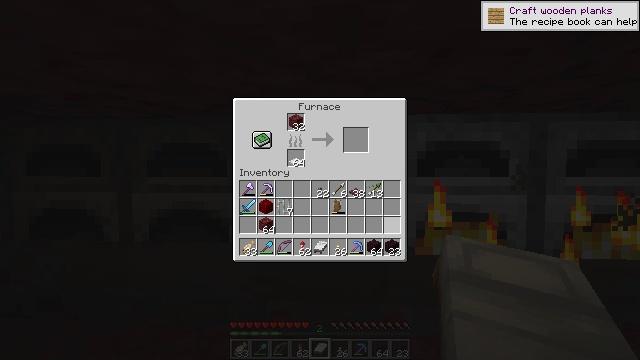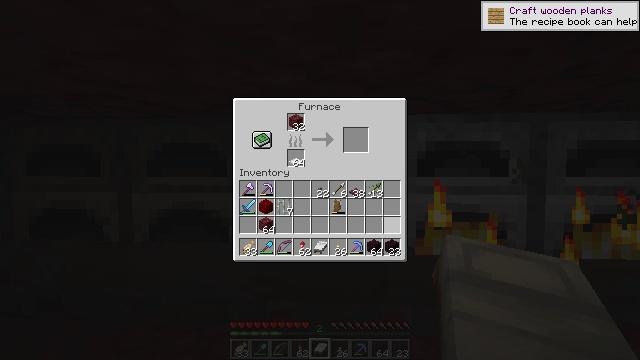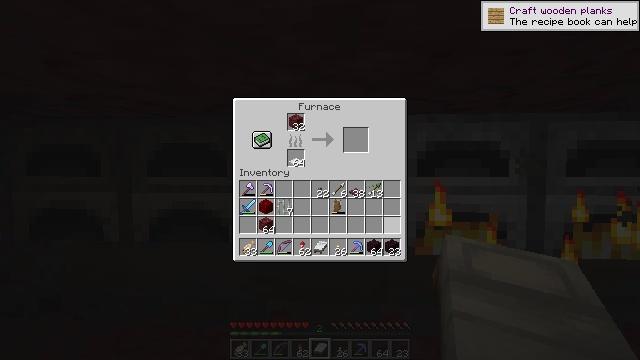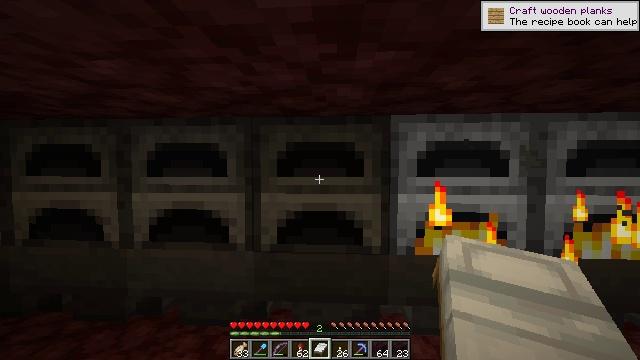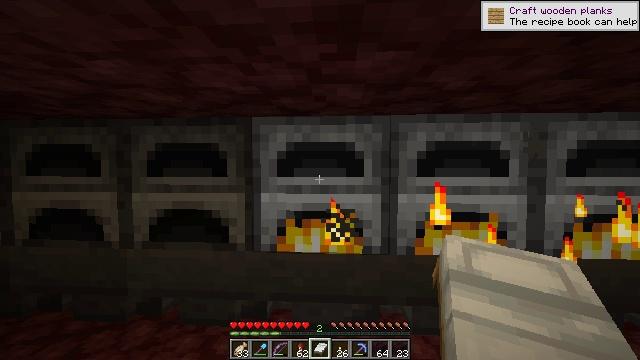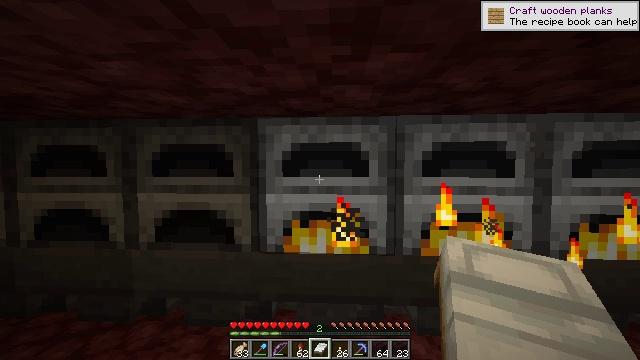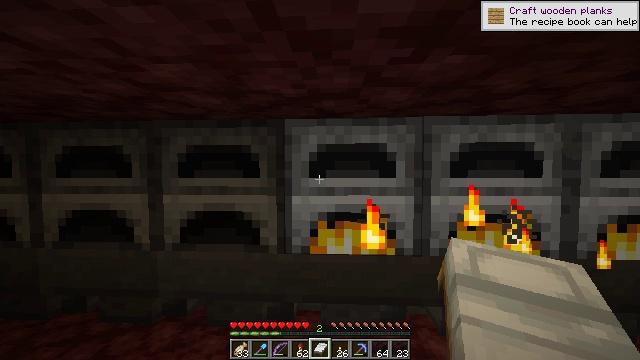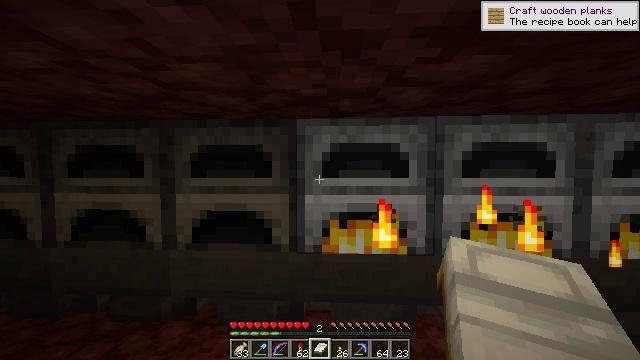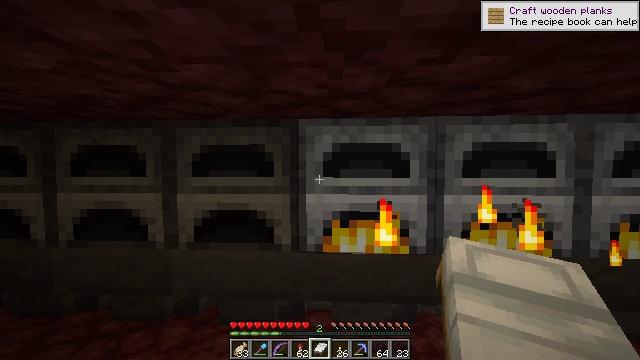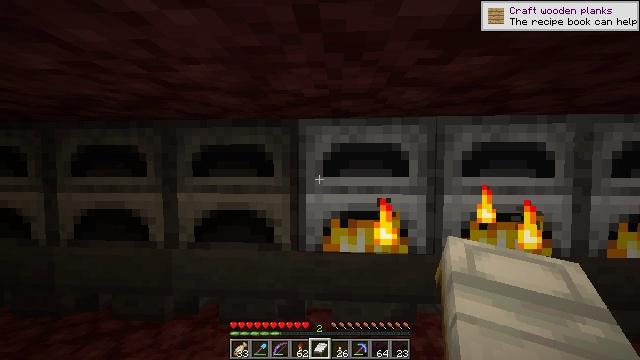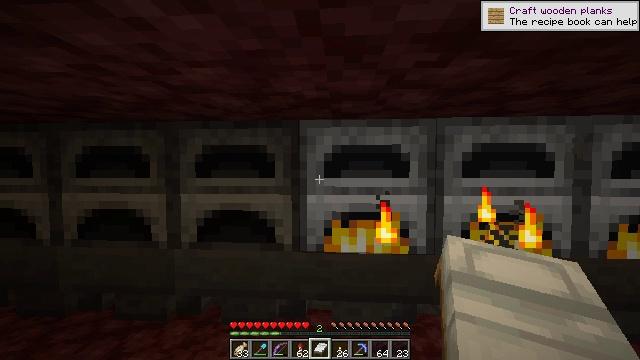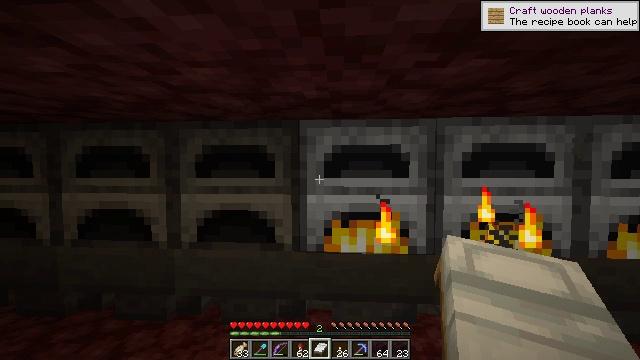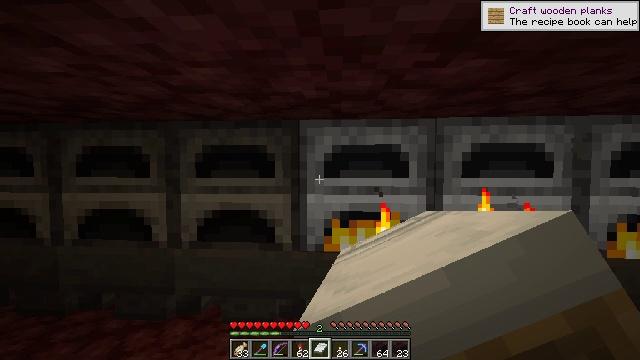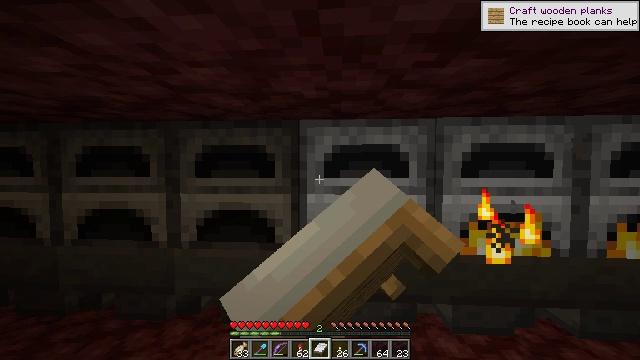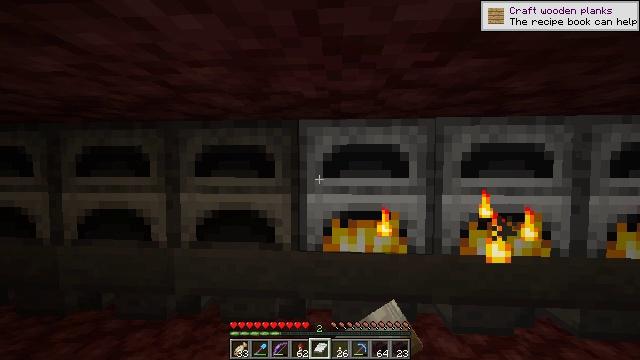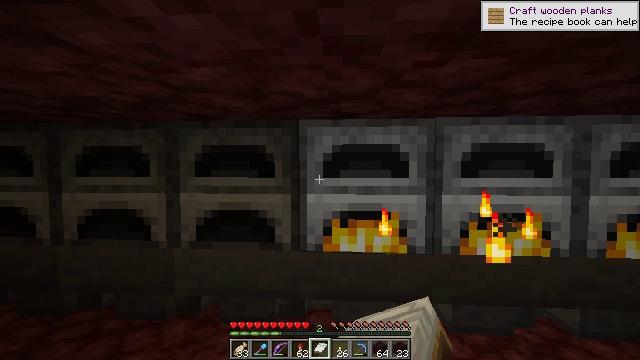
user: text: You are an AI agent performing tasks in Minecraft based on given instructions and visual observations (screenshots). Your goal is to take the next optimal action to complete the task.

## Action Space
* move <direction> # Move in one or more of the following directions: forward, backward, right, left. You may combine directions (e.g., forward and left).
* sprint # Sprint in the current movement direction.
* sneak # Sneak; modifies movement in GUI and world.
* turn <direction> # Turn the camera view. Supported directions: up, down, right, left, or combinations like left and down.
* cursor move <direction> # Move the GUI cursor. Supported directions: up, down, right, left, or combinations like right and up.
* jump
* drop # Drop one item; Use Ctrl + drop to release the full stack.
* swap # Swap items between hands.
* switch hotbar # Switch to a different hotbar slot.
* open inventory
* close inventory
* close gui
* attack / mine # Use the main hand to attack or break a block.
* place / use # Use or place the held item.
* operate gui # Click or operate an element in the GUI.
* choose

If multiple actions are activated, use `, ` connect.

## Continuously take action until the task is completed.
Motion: motion action
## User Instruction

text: Smelt some nether bricks in a furnace.
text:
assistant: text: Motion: sneak
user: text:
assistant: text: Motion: sneak
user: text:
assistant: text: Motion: sneak, close inventory
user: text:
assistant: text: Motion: close inventory
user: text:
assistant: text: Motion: move left, close inventory
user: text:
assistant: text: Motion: move left
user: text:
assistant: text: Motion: move left
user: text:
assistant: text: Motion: move left
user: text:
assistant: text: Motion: move left
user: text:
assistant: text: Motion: no_op
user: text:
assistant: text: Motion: use / place
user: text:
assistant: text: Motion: use / place
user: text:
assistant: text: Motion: use / place
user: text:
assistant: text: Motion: no_op
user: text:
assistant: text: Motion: no_op
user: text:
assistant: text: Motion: open gui
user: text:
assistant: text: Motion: no_op
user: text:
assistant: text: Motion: no_op
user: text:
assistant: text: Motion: no_op
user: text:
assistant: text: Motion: no_op
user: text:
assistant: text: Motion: close gui
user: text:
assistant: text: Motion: turn left, open inventory
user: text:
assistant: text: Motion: turn left
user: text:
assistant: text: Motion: turn left
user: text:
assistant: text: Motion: turn left
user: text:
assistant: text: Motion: turn left
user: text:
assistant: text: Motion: turn left
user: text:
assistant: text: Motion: use / place
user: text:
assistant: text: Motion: use / place
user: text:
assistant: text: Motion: use / place